【题型】解答题　【知识点】解析几何　【难度】medium
已知双曲线$C: \dfrac{x^2}{a^2} - \dfrac{y^2}{b^2} = 1\ (a > 0,b > 0)$的虚轴长为$4$，渐近线方程为$y = \pm 2x$.

(1) 求双曲线$C$的标准方程;

(2) 设$A(2,0)$，$P$是双曲线上的动点，求$|PA|$的最小值;

(3) 过双曲线右焦点$F$的直线$l$与双曲线$C$的左、右两支分别交于点$A$、$B$，点$M$是线段$AB$的中点，过点$F$且与$l$垂直的直线$l'$交直线$OM$于点$P$，点$Q$满足$\overrightarrow{PQ} = \overrightarrow{PA} + \overrightarrow{PB}$，求四边形$PAQB$面积的最小值.
【解答】
【详解】（1）由题意可知$b = 2$，又渐近线方程为$y = \pm \dfrac{b}{a}x = \pm 2x$，所以$a = 1$，

易知双曲线的标准方程为$x^2 - \dfrac{y^2}{4} = 1$.

（2）设$P(x,y)$，$|PA| = \sqrt{(x - 2)^2 + y^2} = \sqrt{(x - 2)^2 - 4 + 4x^2} = \sqrt{5x^2 - 4x}$，

因为$x \le -1$或$x \ge 1$，对称轴为$x = -\dfrac{-4}{2 \cdot 5} = \dfrac{2}{5}$，所以当$x = 1$时取得最小值$1$.

（3）设$A(x_1,y_1)$，$B(x_2,y_2)$，$M(x_0,y_0)$，$AB: x = my + \sqrt{5}$，联立方程

$\begin{cases} x = my + \sqrt{5} \\ 4x^2 - y^2 = 4 \end{cases}$得$(4m^2 - 1)y^2 + 8\sqrt{5}my + 16 = 0$，

$\Delta = 320m^2 - 64(4m^2 - 1) = 64(m^2 + 1)$，

且$y_0 = \dfrac{y_1 + y_2}{2} = -\dfrac{4\sqrt{5}m}{4m^2 - 1}$，$x_0 = my_0 + \sqrt{5} = -\dfrac{\sqrt{5}}{4m^2 - 1}$，

由$O$，$M$，$P$三点共线得$\dfrac{y_0}{x_0} = \dfrac{y_p}{x_p} = 4m$①，

由$PF \perp AB$得$k_{PF} \cdot k_{AB} = -1$，即$\dfrac{y_p - 0}{x_p - \sqrt{5}} \cdot \dfrac{1}{m} = -1$②，由①②解得$P\left(\dfrac{1}{\sqrt{5}},\dfrac{4m}{\sqrt{5}}\right)$.

由$\overrightarrow{PQ} = \overrightarrow{PA} + \overrightarrow{PB}$可知，四边形$PAQB$是平行四边形，

所以$S_{PAQB} = 2S_{\triangle PAB} = d_{P-l} \cdot |AB|$，
$d_{P-l} = \dfrac{\left|\dfrac{1}{\sqrt{5}} - \dfrac{4m^2}{\sqrt{5}} - \sqrt{5}\right|}{\sqrt{1 + m^2}} = \dfrac{4}{\sqrt{5}}\sqrt{1 + m^2}$，

$|PQ| = \sqrt{1 + m^2} \cdot |y_1 - y_2| = \sqrt{1 + m^2} \cdot \dfrac{8\sqrt{m^2 + 1}}{|4m^2 - 1|} = \dfrac{8(m^2 + 1)}{|4m^2 - 1|}$，

所以$S_{PAQB} = \dfrac{4}{\sqrt{5}}\sqrt{1 + m^2} \cdot \dfrac{8(m^2 + 1)}{|4m^2 - 1|} = \dfrac{32}{\sqrt{5}} \cdot \dfrac{(m^2 + 1)^{\frac{3}{2}}}{|4m^2 - 1|} = \dfrac{32}{\sqrt{5}} \cdot \sqrt{\dfrac{(m^2 + 1)^3}{(4m^2 - 1)^2}}$，

令$t = 4m^2 - 1$，$m^2 = \dfrac{t + 1}{4}$，则$S_{PAQB} = \dfrac{4}{\sqrt{5}} \cdot \sqrt{\dfrac{(t + 5)^3}{t^2}}$，令$f(t) = \dfrac{(t + 5)^3}{t^2}$，

则$f'(t) = \dfrac{3(t + 5)^2 \cdot t^2 - 2t \cdot (t + 5)^3}{t^4} = \dfrac{(t + 5)^2(t - 10)}{t^3}$，

所以$f(t)$在$(0,10)$上单调递减，$(10,+\infty)$上单调递增，所以$f(t)_{\min} = f(10) = \dfrac{135}{4}$，

所以$(S_{PAQB})_{\min} = \dfrac{4}{\sqrt{5}} \times \dfrac{3\sqrt{15}}{2} = 6\sqrt{3}$，当且仅当$t = 10$，即$m = \pm \dfrac{\sqrt{11}}{2}$时取等号.

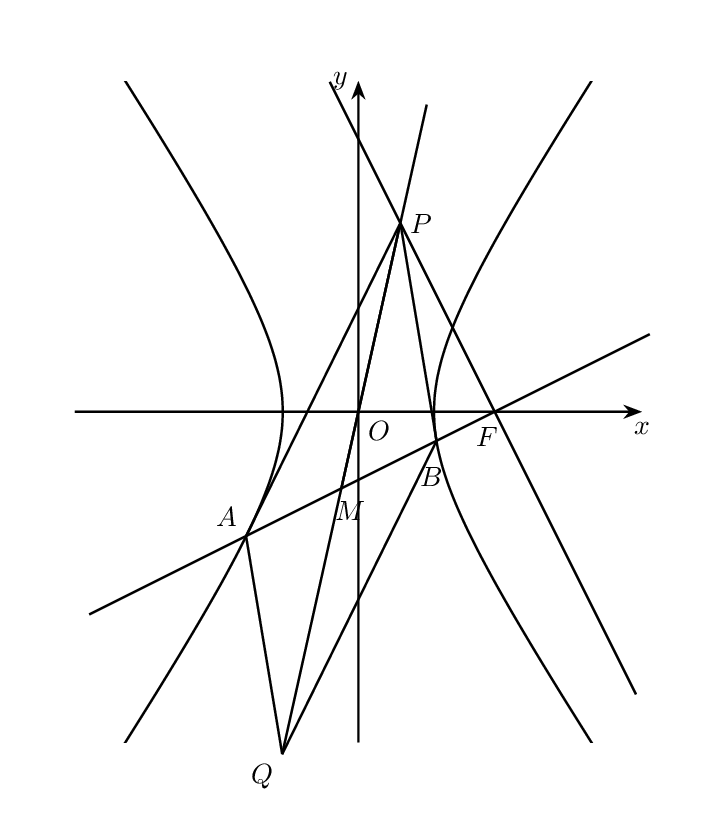